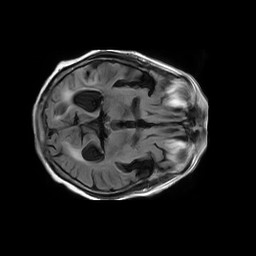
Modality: FLAIR
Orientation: axial
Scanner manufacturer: philips
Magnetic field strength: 1.5 T
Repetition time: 10 s
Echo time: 0.11 s